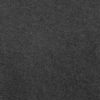
Label: dusty